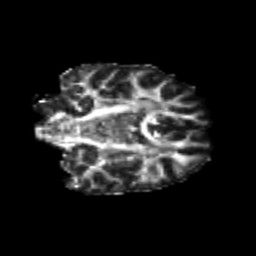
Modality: FA
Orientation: coronal
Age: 23
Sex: female
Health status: healthy
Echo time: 0.074 s